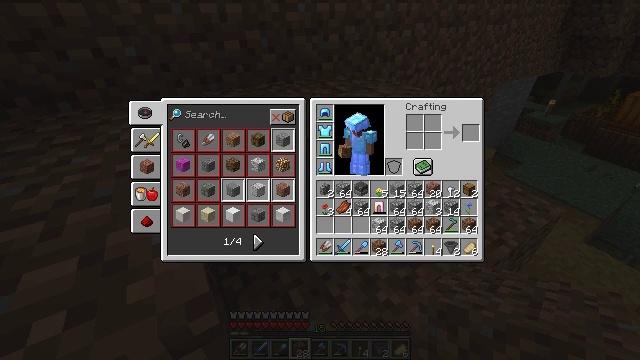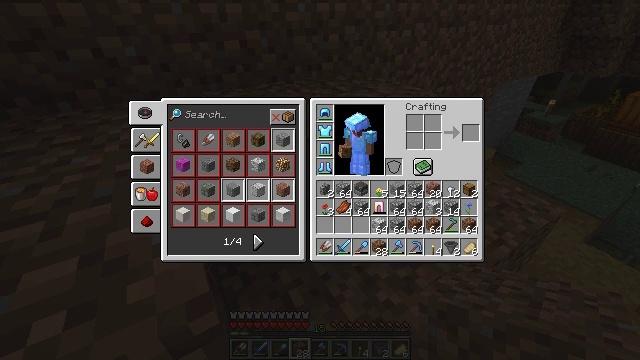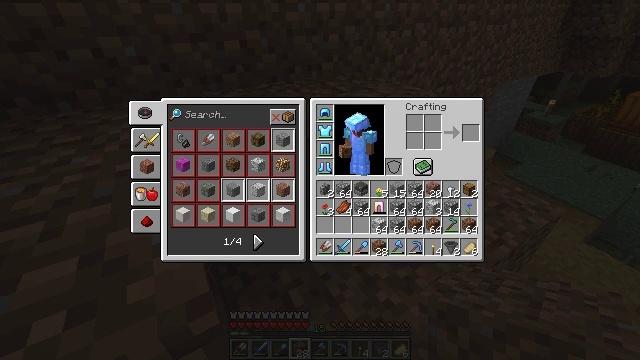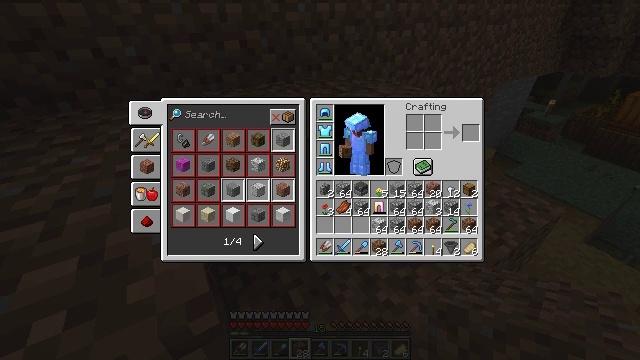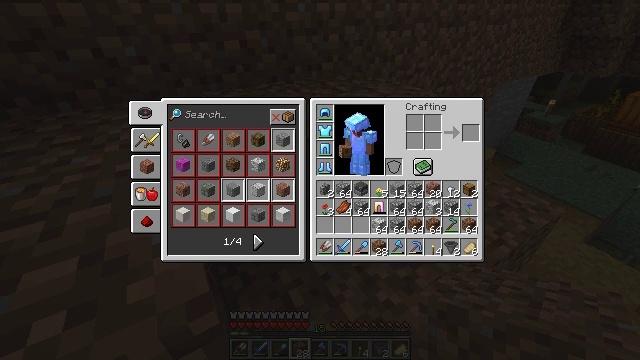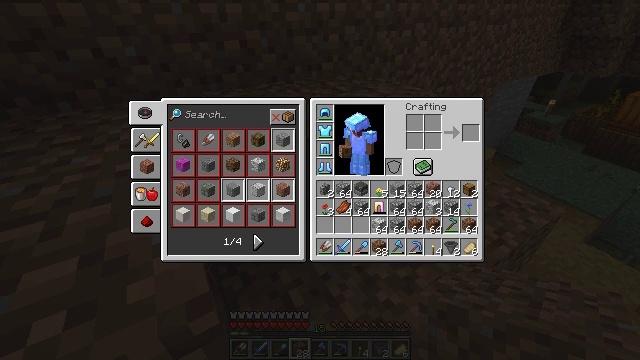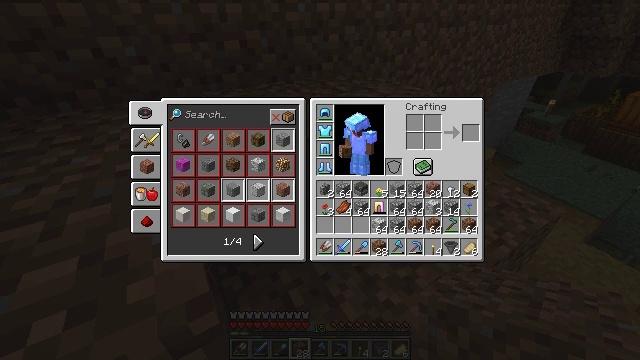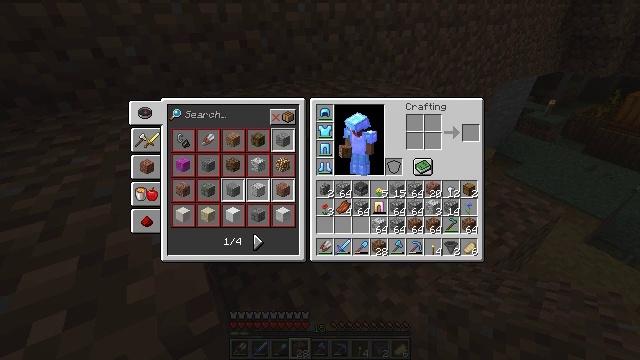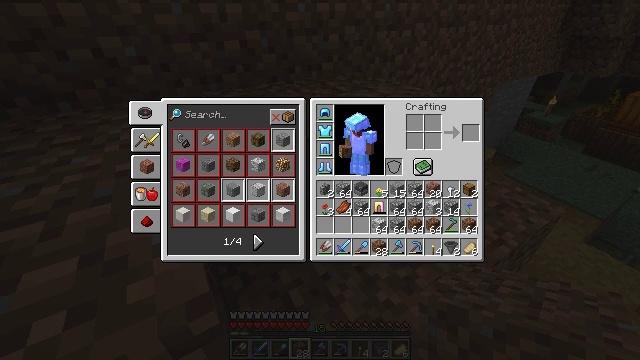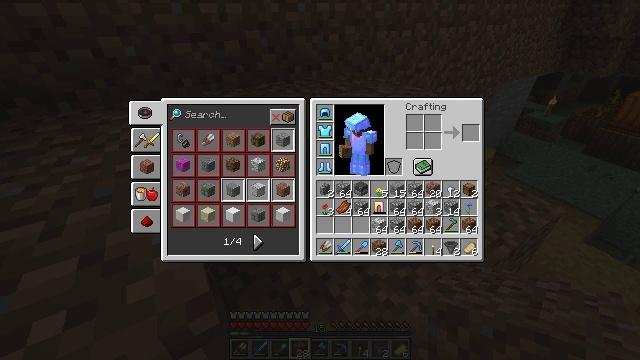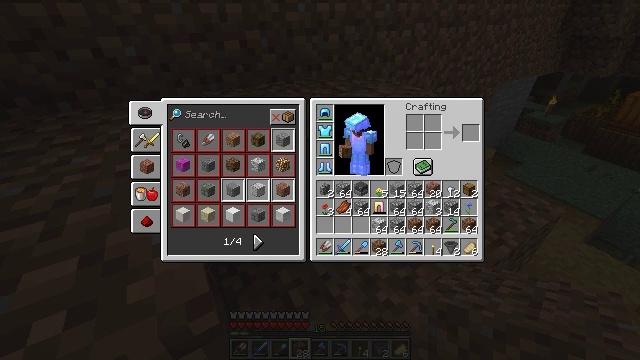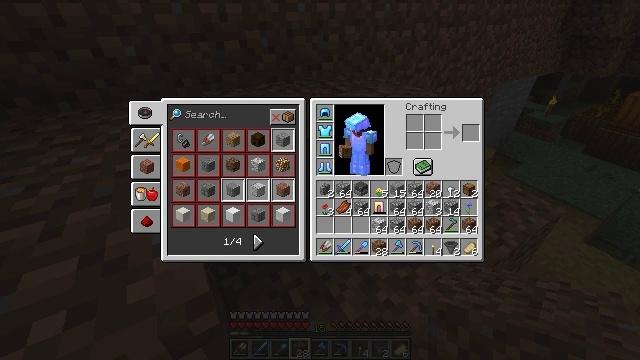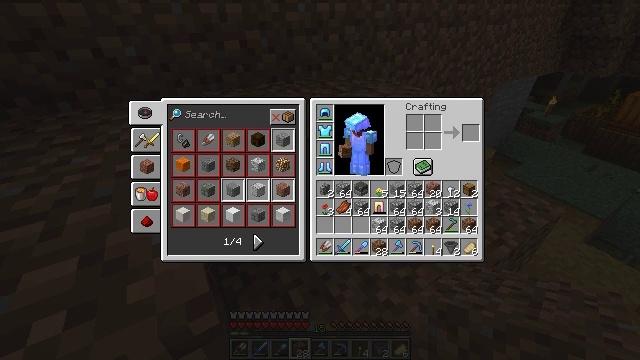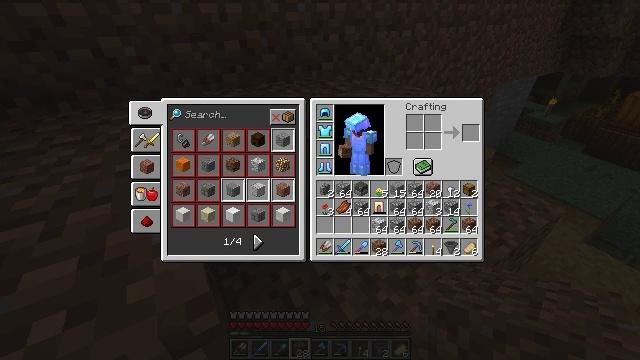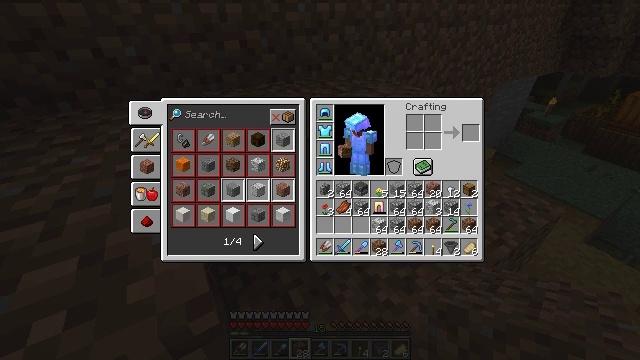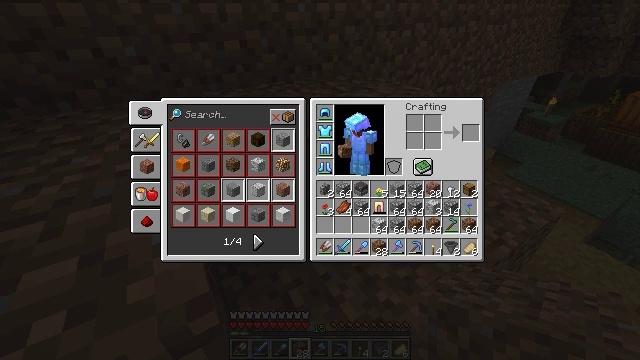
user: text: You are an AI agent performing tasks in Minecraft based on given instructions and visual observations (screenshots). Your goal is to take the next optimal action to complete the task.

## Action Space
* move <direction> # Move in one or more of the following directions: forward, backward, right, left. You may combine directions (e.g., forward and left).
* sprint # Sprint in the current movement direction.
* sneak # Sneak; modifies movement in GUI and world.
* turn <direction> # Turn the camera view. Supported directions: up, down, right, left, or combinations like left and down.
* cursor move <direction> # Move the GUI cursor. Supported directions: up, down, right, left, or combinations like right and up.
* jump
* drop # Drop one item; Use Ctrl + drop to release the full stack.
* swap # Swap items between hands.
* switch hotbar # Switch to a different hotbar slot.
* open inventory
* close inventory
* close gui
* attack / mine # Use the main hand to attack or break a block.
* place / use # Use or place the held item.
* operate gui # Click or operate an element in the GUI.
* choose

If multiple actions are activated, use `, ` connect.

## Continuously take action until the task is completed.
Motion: motion action
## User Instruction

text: Attack the cobblestone wall to dismantle it.
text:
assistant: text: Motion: no_op
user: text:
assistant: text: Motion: no_op
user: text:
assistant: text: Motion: no_op
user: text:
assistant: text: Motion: no_op
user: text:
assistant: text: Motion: no_op
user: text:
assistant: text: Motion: no_op
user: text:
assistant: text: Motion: no_op
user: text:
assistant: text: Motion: no_op
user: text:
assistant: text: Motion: no_op
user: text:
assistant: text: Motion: no_op
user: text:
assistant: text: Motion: no_op
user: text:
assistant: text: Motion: no_op
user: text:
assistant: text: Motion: no_op
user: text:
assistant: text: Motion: no_op
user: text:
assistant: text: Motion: no_op
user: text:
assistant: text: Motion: no_op
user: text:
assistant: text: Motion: no_op
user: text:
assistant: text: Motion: no_op
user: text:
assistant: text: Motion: no_op
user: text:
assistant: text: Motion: no_op
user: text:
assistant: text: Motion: no_op
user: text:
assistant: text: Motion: no_op
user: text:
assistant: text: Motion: no_op
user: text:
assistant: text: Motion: no_op
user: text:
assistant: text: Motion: no_op
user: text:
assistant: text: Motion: no_op
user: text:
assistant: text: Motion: no_op
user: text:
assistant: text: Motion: no_op
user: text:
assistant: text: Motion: no_op
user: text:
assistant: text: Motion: no_op